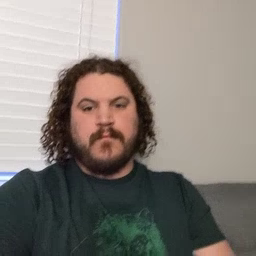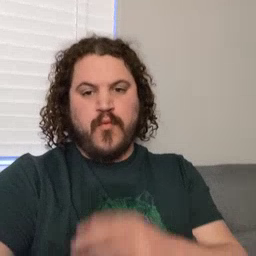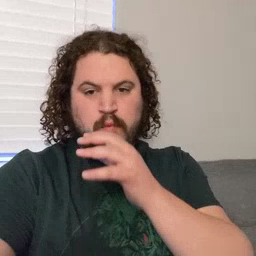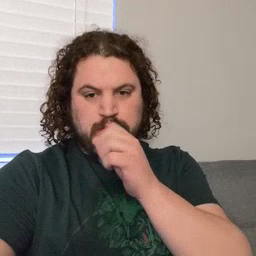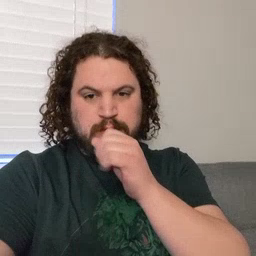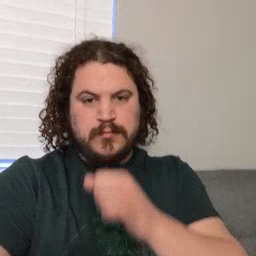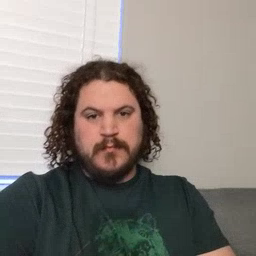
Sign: orange